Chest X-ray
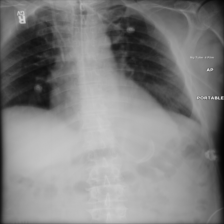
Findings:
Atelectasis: negative
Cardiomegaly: negative
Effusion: negative
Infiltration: negative
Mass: negative
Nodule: negative
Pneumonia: negative
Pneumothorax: negative
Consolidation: negative
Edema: negative
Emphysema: negative
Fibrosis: negative
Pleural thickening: negative
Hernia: negative